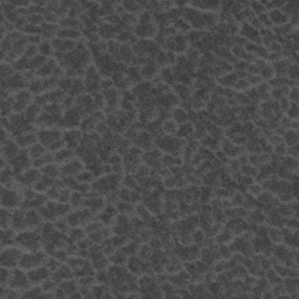
Label: frost